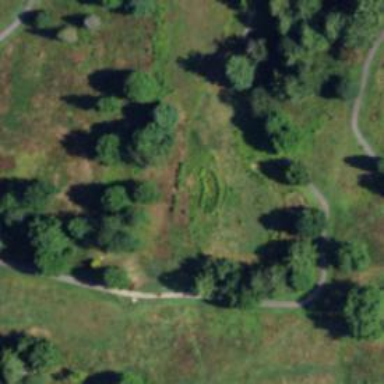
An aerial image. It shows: Golf hole.